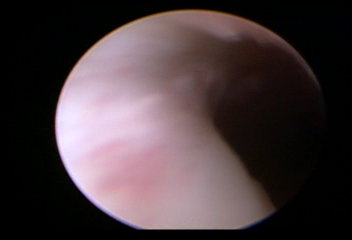
Modality: WLC
Class: Normal mucosa
Bladder cancer association: No